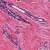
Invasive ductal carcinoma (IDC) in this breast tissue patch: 0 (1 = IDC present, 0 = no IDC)